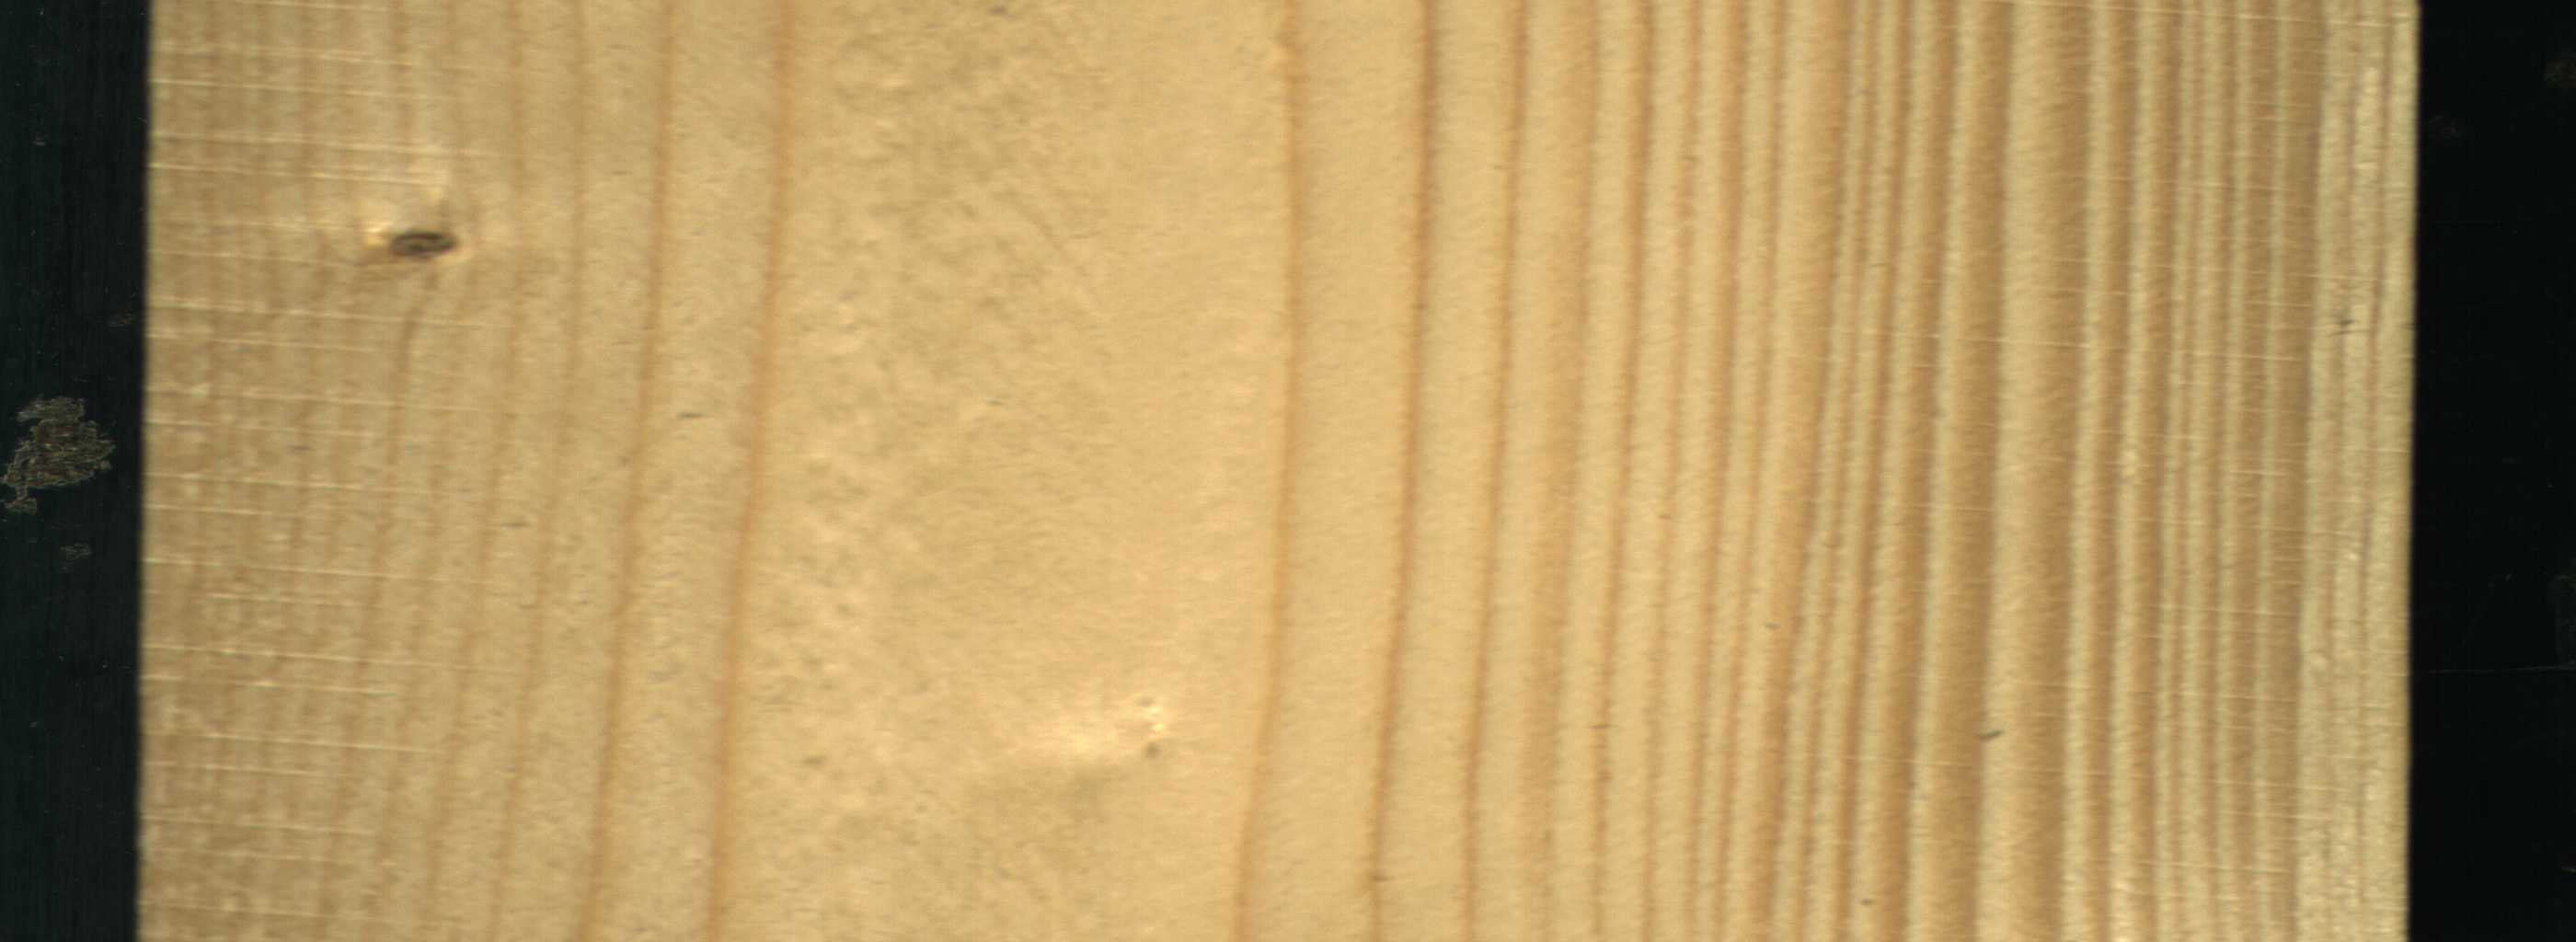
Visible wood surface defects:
Live_Knot